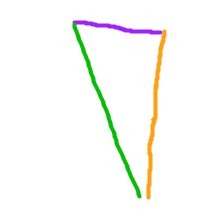
Shape: triangle